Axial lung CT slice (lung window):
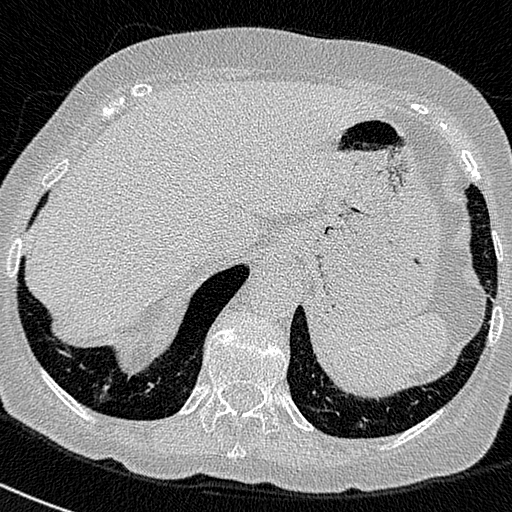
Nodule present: no